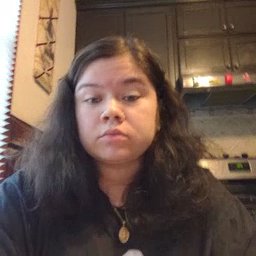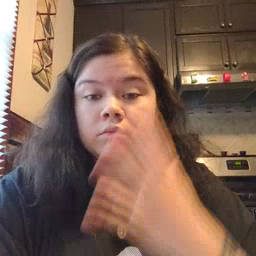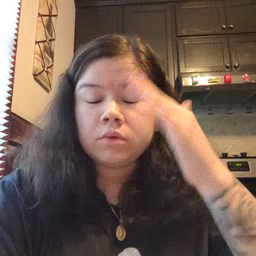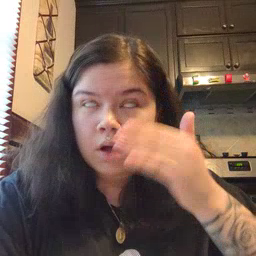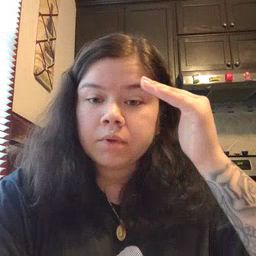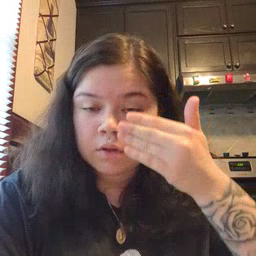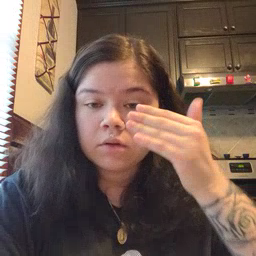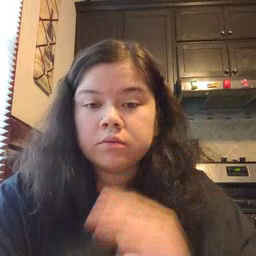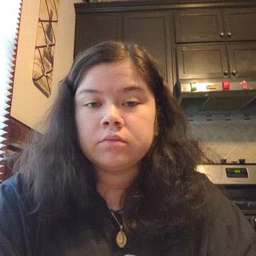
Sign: sleepy